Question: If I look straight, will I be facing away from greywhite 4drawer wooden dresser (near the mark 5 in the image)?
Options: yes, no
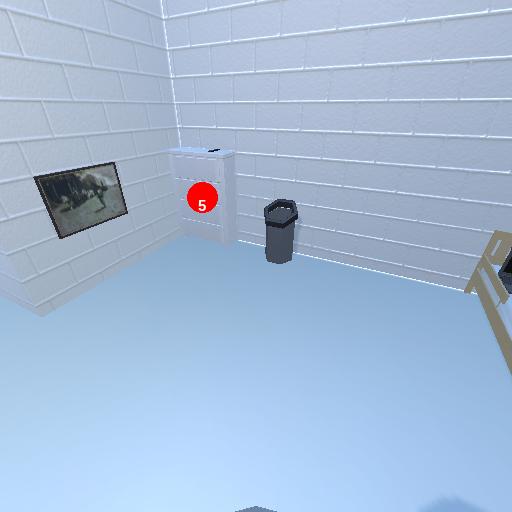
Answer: yes